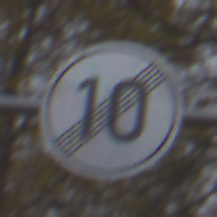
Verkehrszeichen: EndeGeschwindigkeit10
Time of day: MorningAfternoon
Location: Outdoor (Nature)
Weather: Overcast
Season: NotSpecified
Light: Natural